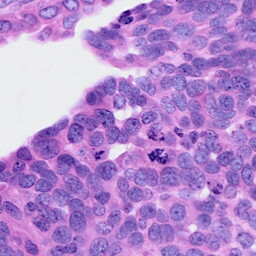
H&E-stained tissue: Ovarian